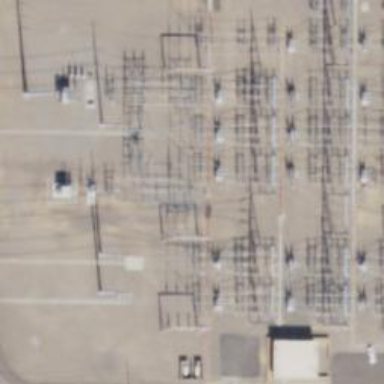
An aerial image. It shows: Switch for power supply.